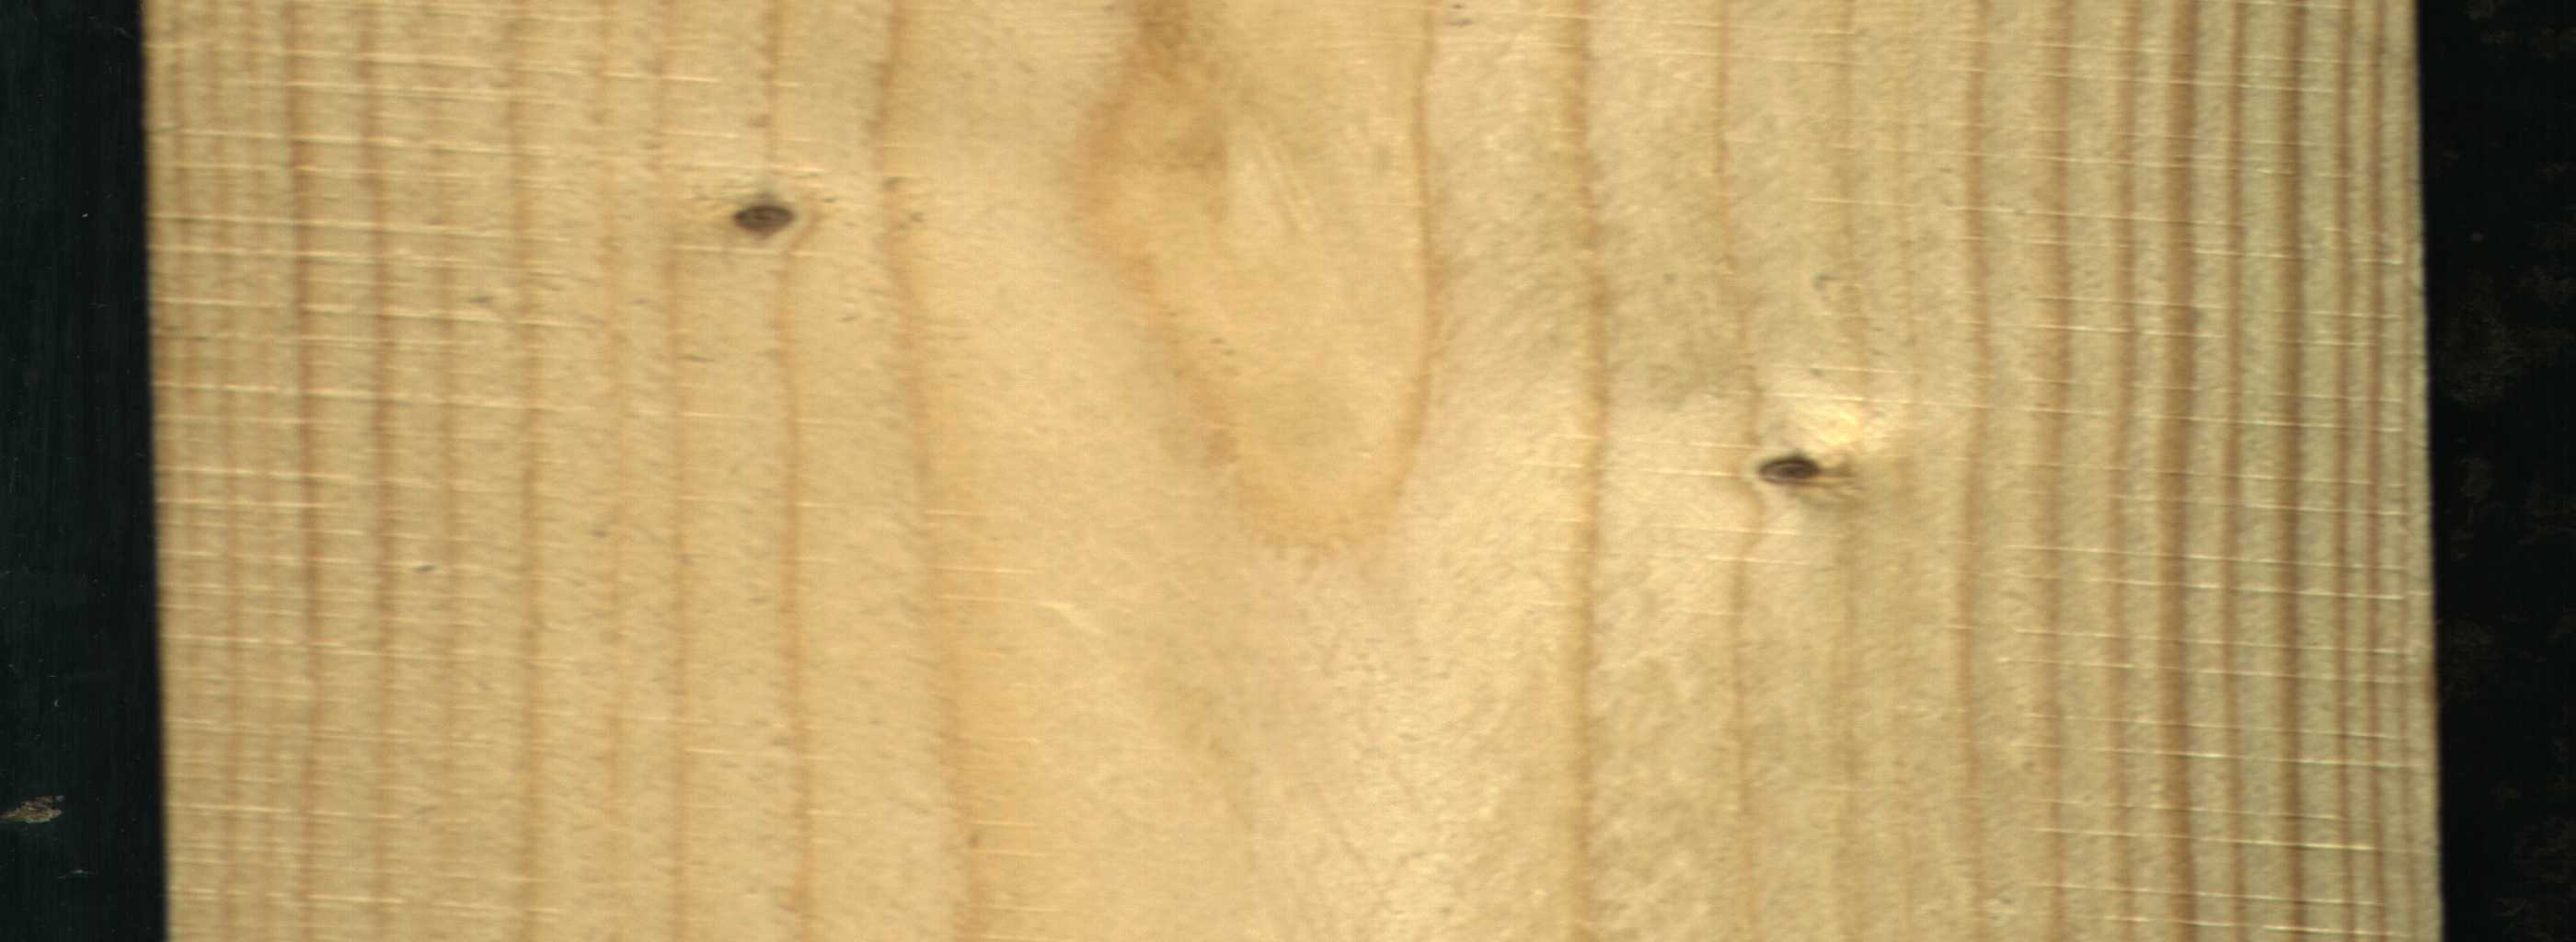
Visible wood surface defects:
Live_Knot
Live_Knot